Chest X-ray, PA view. Patient: 65 years old, sex M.
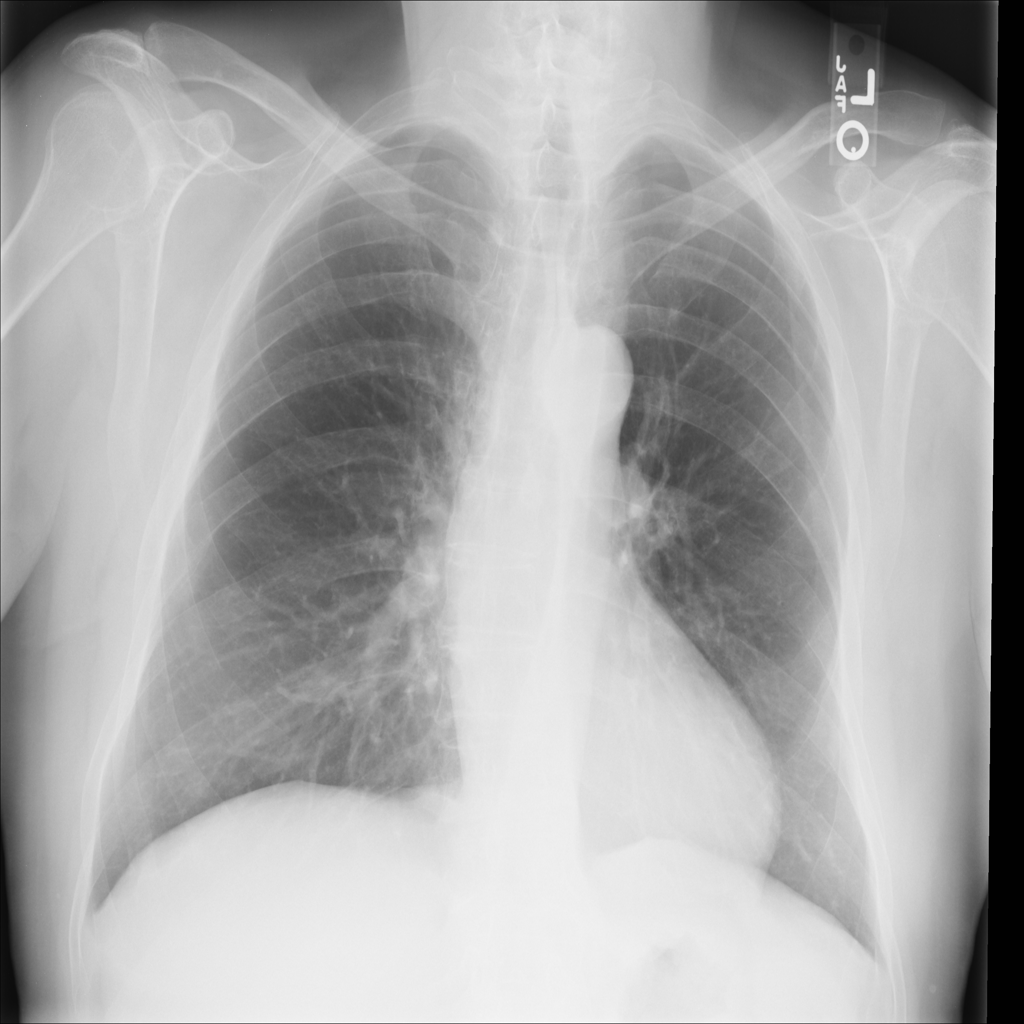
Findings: No Finding